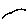
Label: bird